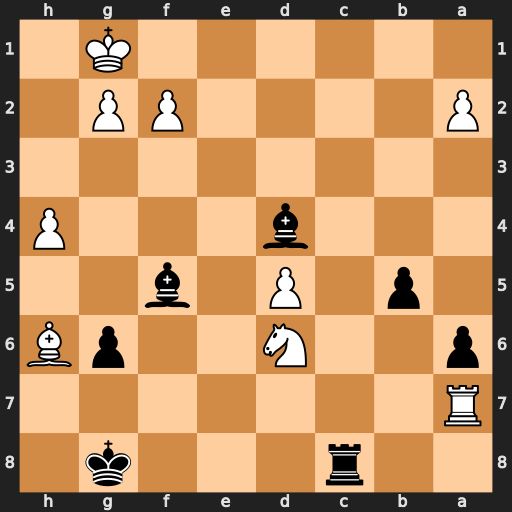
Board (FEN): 2r3k1/R7/p2N2pB/1p1P1b2/3b3P/8/P4PP1/6K1
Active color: b
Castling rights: -
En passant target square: -
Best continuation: Bxa7 Nxc8 Bxc8